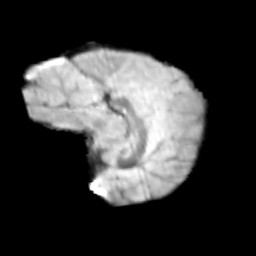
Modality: T2w
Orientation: sagittal
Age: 9
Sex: female
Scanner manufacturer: siemens
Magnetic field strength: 3 T
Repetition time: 3.8 s
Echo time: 0.07 s